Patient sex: F
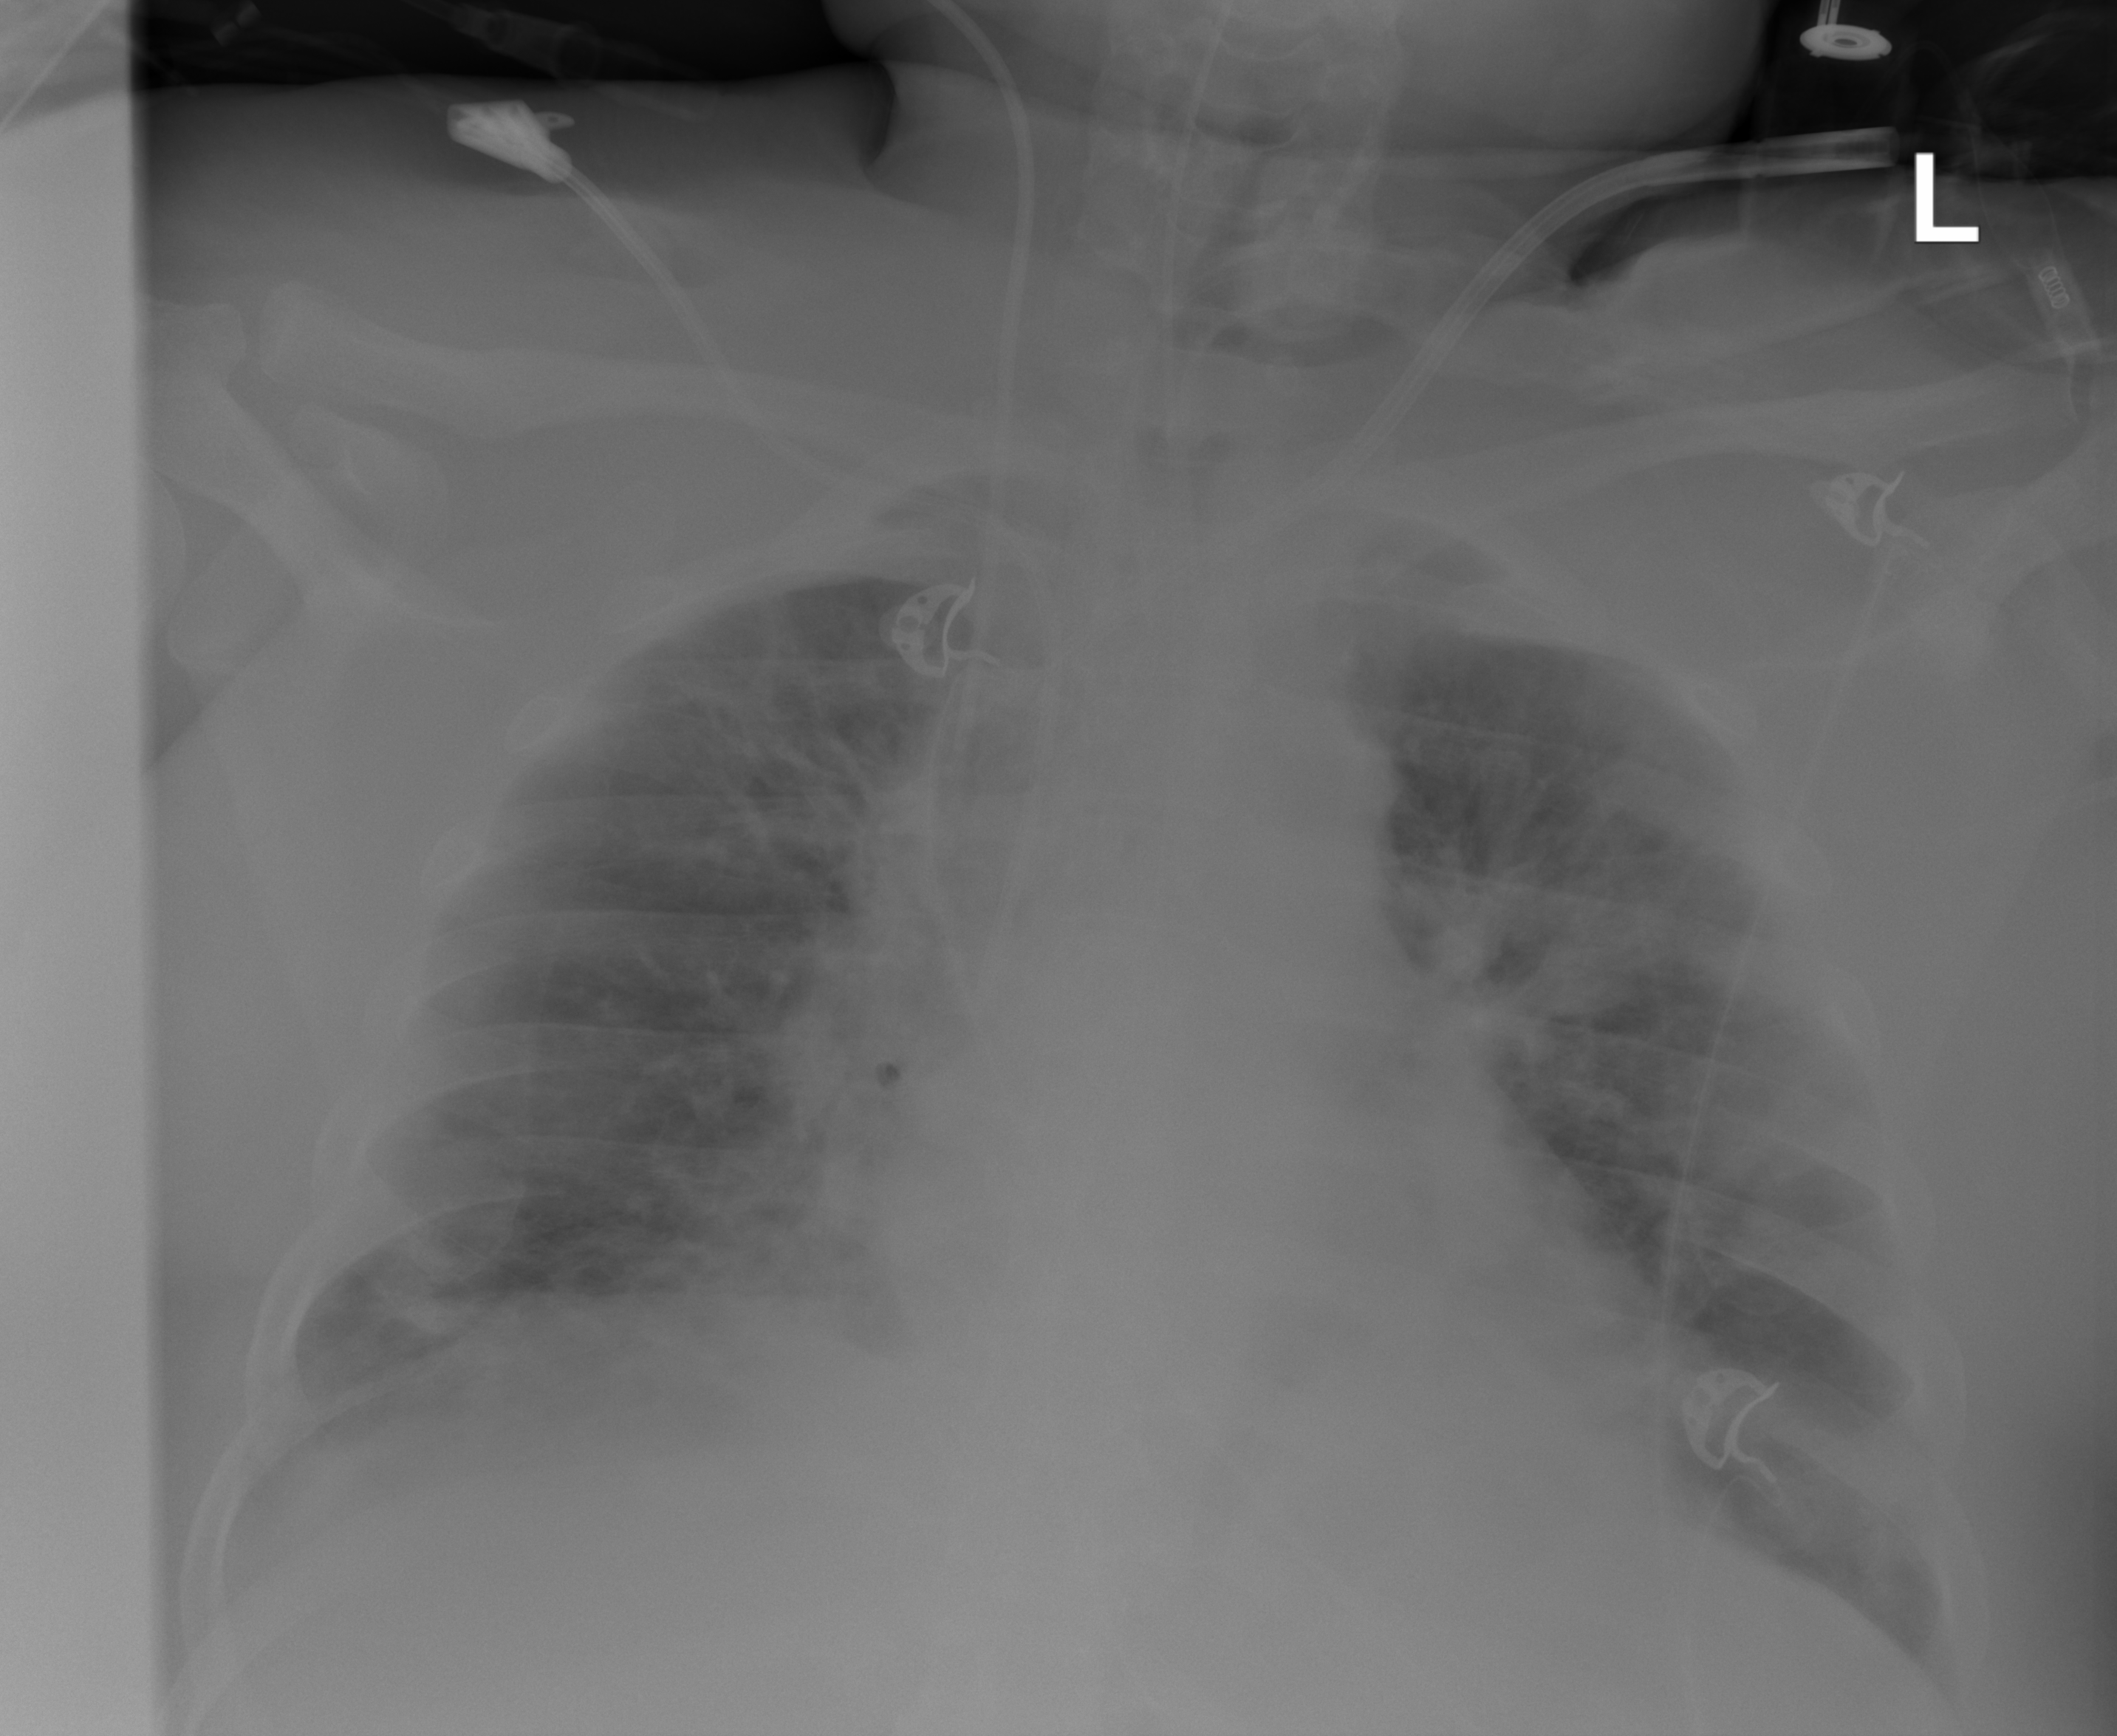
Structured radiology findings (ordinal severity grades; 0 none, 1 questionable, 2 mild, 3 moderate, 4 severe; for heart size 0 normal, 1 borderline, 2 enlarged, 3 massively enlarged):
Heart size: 0
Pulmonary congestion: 2
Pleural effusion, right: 2
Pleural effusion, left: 0
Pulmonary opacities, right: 2
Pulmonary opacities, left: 2
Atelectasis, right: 0
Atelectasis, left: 0